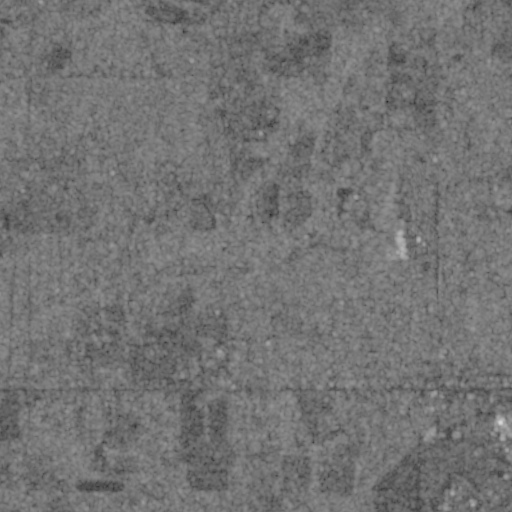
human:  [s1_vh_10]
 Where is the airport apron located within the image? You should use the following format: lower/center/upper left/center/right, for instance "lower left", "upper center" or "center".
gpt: The airport apron is located in the lower right of the image.
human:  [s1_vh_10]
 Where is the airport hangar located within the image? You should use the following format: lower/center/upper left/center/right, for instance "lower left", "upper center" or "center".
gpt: The airport hangar is located in the lower right of the image.
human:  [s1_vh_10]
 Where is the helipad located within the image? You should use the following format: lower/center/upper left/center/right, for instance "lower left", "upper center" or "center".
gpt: The helipad is located in the lower right of the image.
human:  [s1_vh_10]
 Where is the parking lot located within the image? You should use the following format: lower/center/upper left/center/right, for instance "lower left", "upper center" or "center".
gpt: The parking lot is located in the lower right of the image.
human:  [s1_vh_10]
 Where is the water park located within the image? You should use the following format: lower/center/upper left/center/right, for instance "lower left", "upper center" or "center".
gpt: The water park is located in the lower right of the image.
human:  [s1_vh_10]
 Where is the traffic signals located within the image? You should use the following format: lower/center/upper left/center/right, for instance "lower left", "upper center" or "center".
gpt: The traffic signals is located in the lower right of the image.
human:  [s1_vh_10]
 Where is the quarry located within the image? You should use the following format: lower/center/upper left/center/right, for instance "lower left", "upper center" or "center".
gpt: There is no quarry in the image.

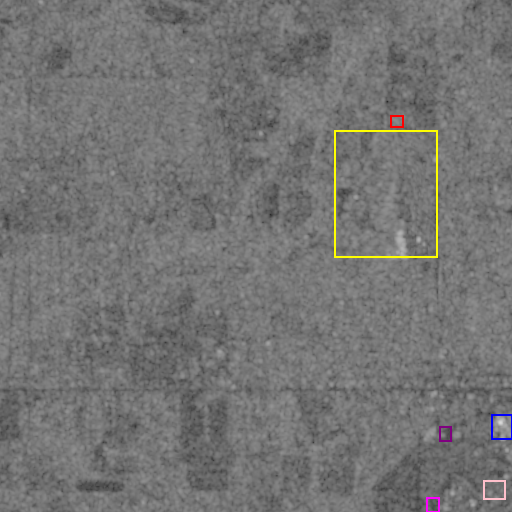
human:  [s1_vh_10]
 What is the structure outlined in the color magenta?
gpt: The structure outlined in magenta is an airport apron.
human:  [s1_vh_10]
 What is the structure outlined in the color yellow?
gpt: The structure outlined in yellow is a park.
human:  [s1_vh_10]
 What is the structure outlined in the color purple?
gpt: The structure outlined in purple is a parking lot.
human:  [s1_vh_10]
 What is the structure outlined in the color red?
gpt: The structure outlined in red is a power substation.
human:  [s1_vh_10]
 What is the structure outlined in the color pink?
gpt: The structure outlined in pink is a water park.
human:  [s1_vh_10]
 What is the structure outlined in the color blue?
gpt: The structure outlined in blue is a building.
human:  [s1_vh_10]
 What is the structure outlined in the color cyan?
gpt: There is no cyan outline.